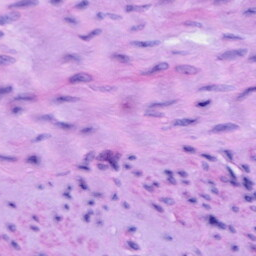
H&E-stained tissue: Cervix